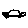
Label: car